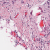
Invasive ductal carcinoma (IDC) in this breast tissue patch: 1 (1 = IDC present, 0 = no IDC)